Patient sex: M
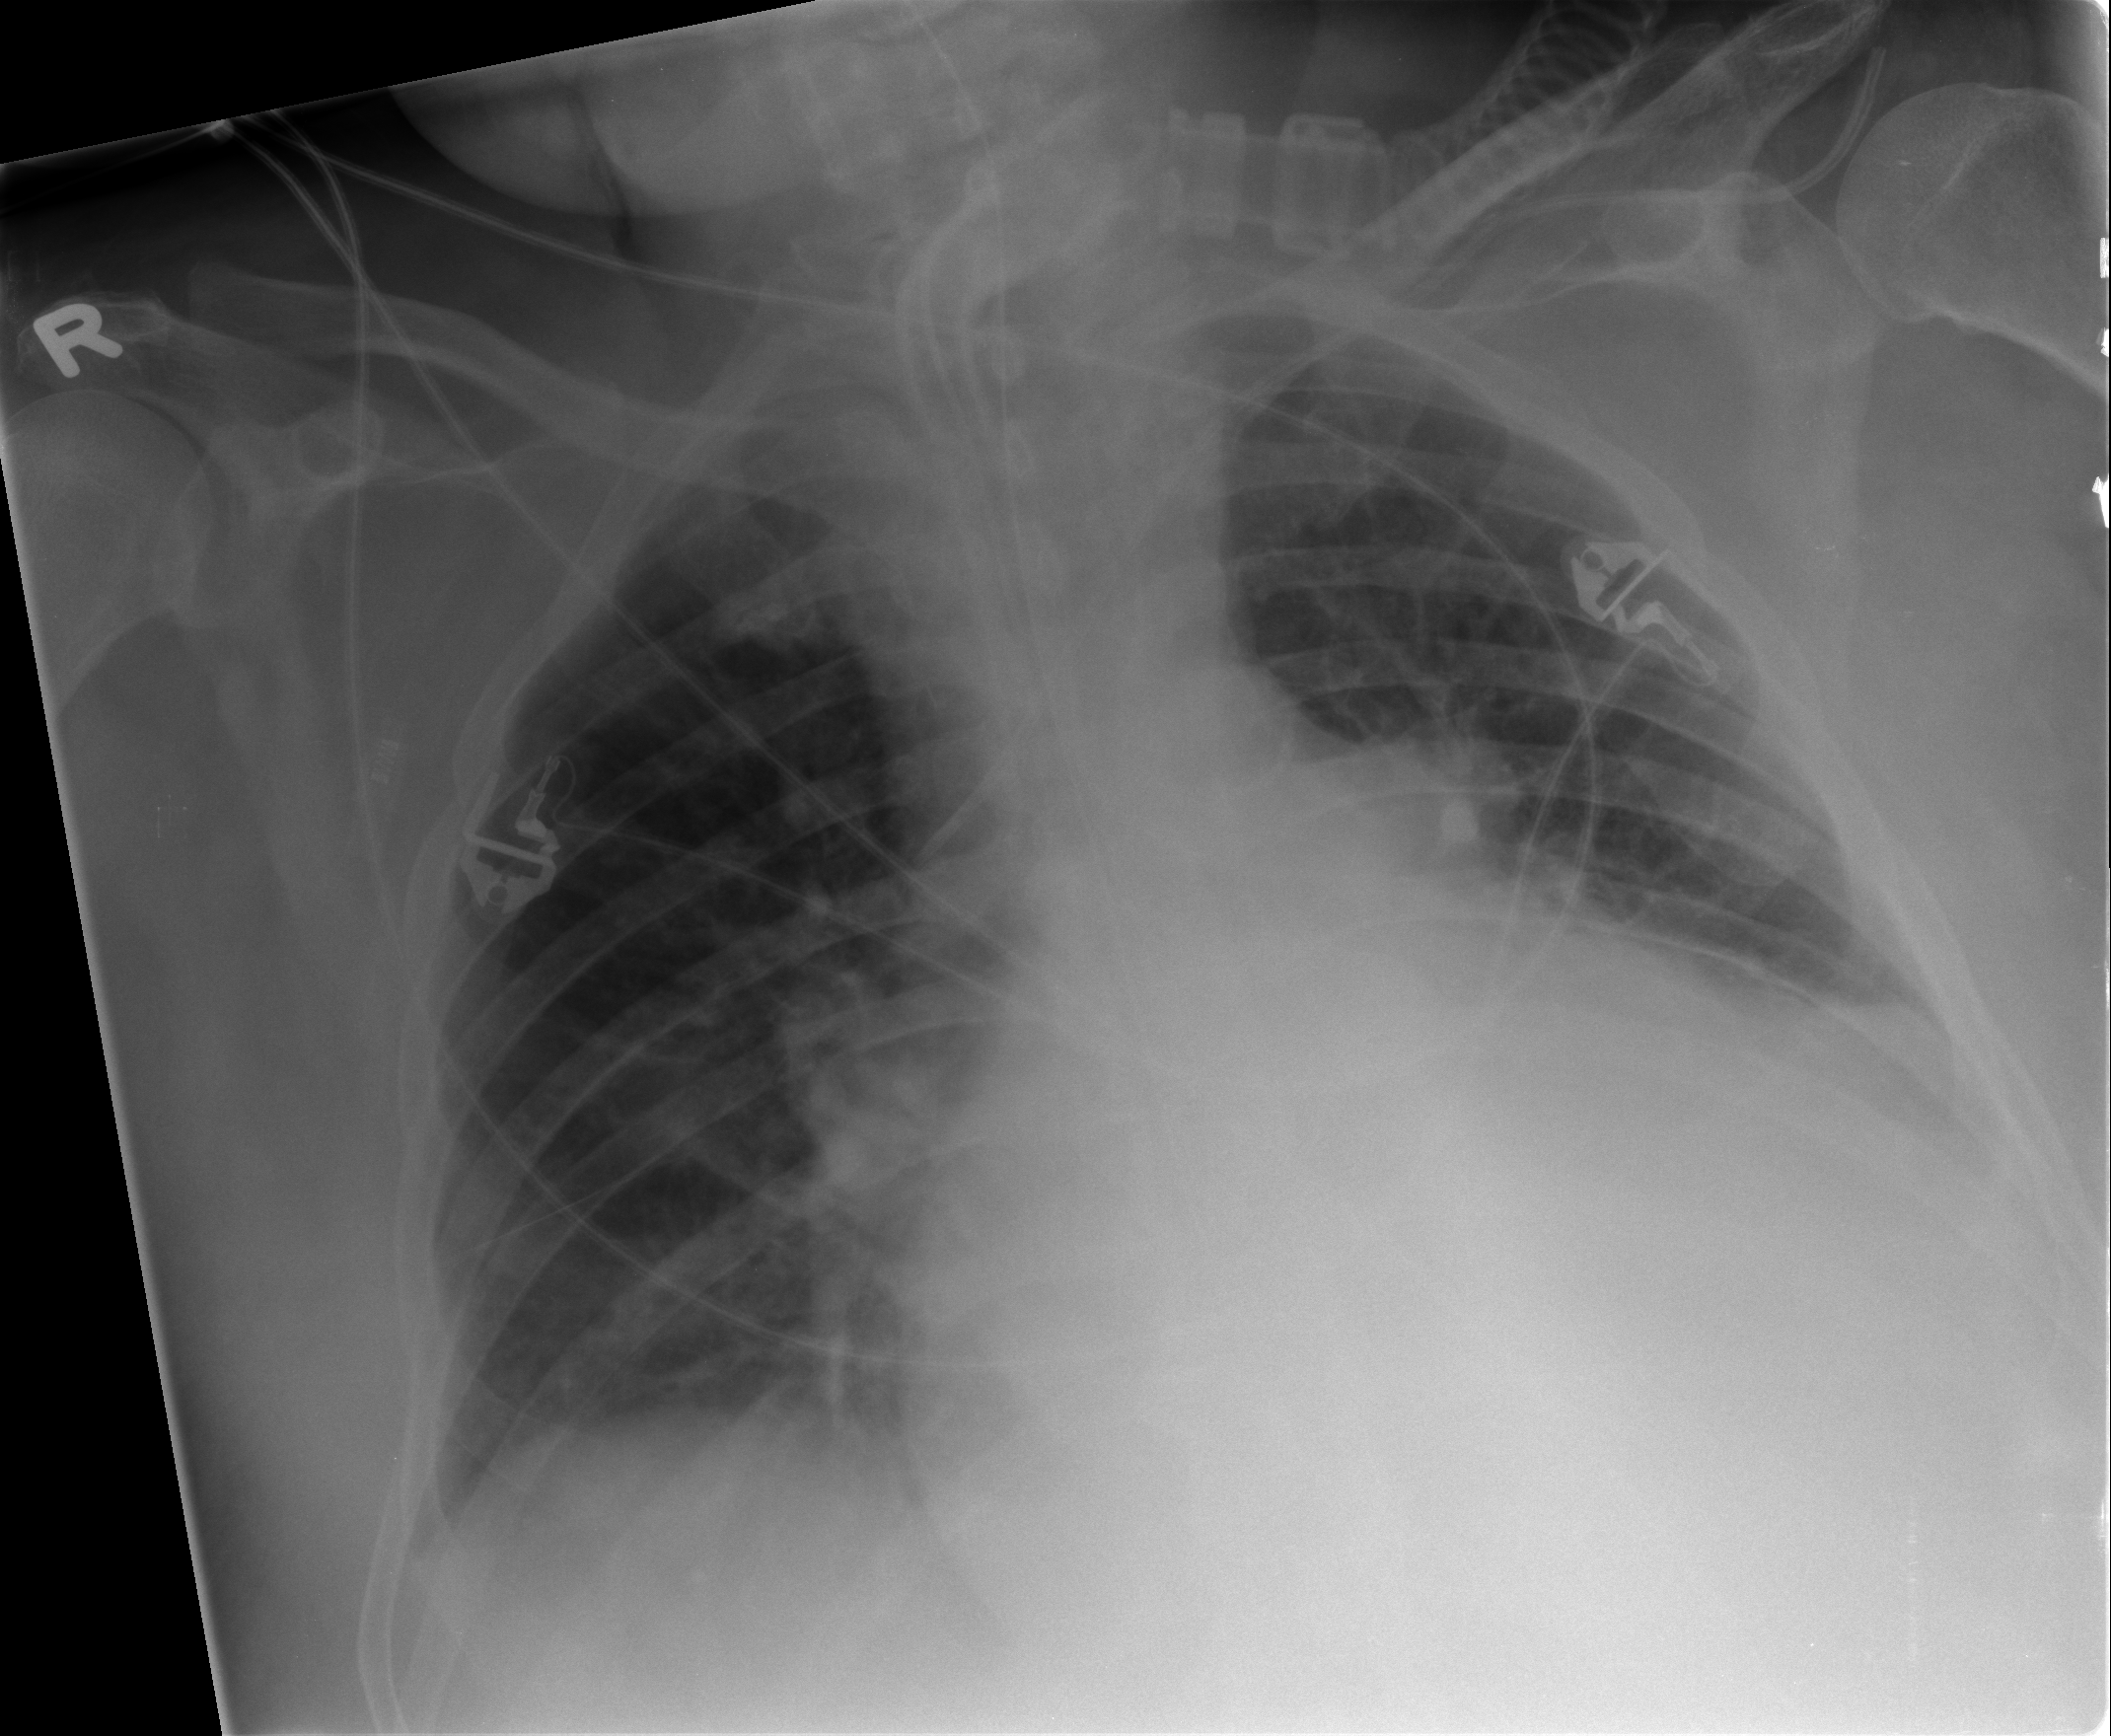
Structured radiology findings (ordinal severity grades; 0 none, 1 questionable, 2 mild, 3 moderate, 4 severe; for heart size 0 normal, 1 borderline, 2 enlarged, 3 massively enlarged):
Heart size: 3
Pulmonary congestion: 2
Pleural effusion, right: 2
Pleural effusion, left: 2
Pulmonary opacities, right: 2
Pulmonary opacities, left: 0
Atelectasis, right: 2
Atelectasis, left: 2